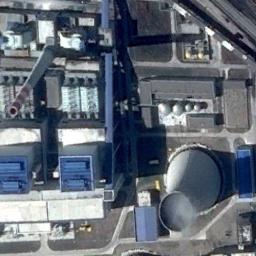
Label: thermal_power_station